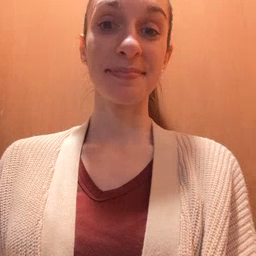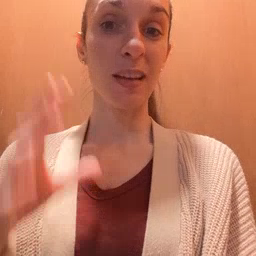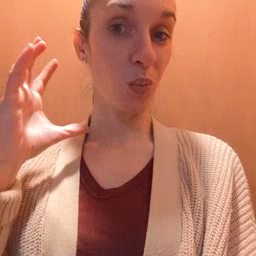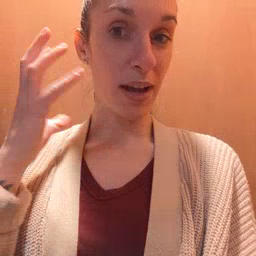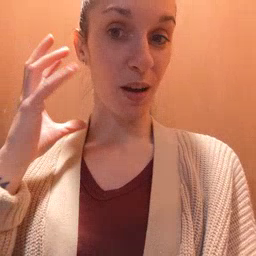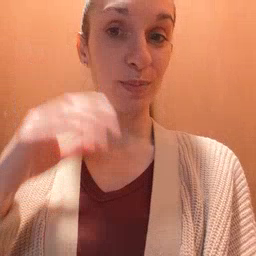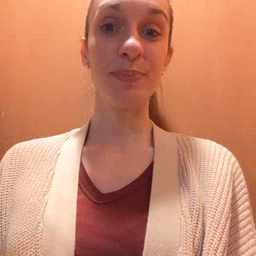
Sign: radio